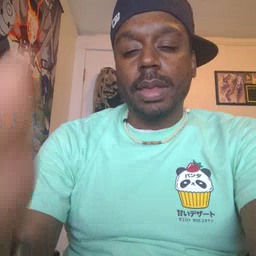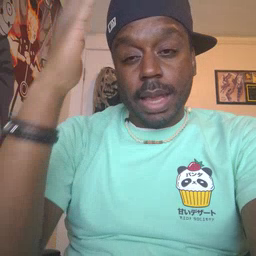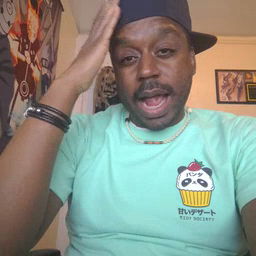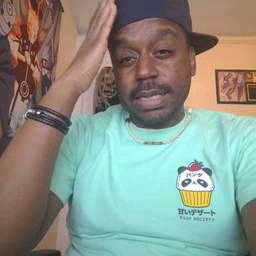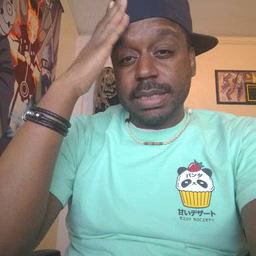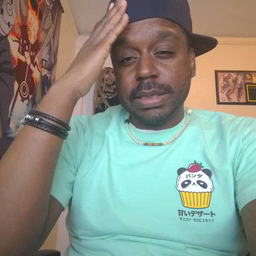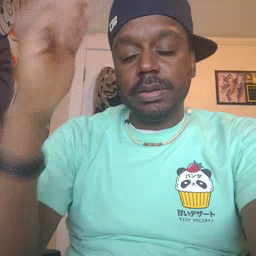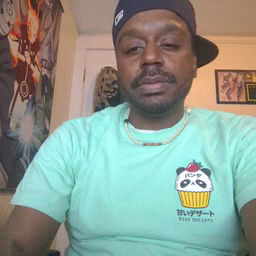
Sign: hat